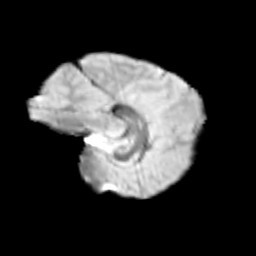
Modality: T2w
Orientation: sagittal
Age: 11
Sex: female
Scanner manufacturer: siemens
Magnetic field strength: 3 T
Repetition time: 3.8 s
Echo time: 0.07 s